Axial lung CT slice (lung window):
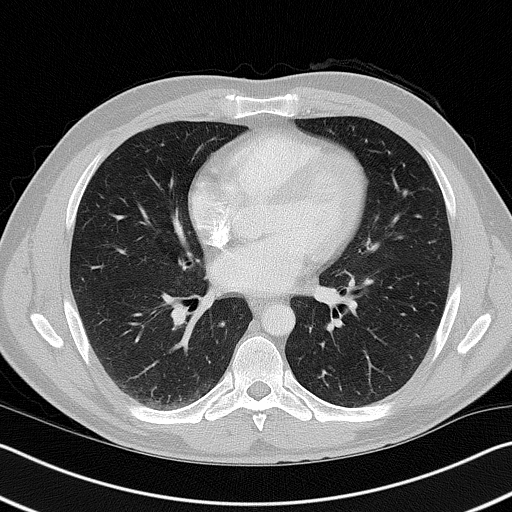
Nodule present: no